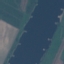
Land use / land cover: River